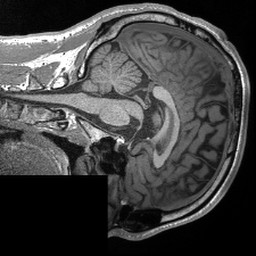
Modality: T1w
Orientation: sagittal
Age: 27
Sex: male